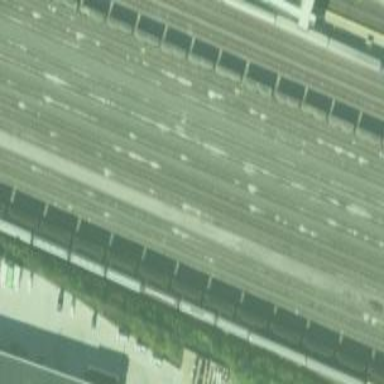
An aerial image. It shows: Railway yard.